Field crop: tomato
Growth stage: 2
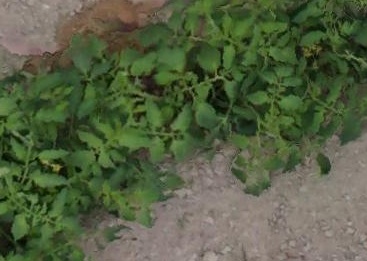
Species: tomato